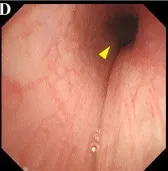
Bronchoscopy image showing extensive airway defects accompanied by mucosal hyperemia and edema. Stenosis at RMB (yellow arrowhead).
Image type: endoscopy (airway_endoscopy)